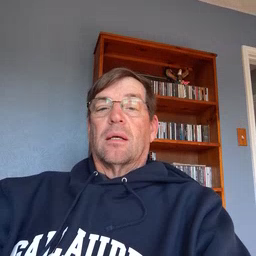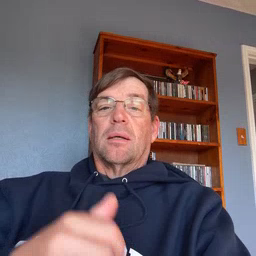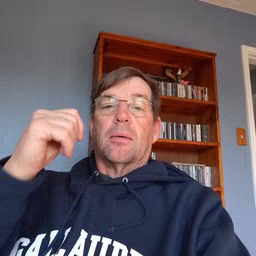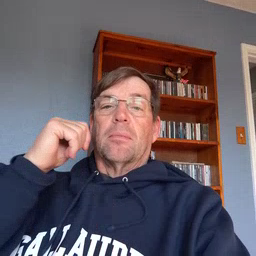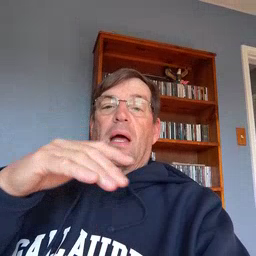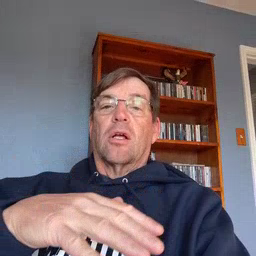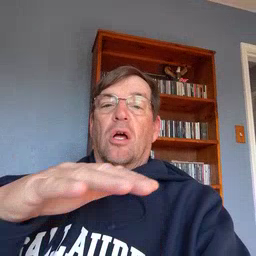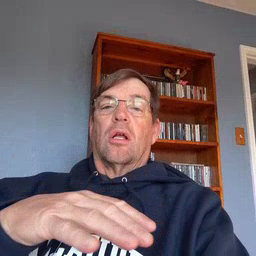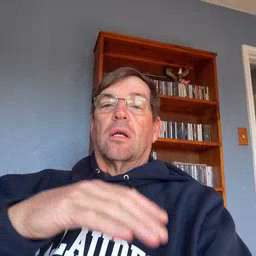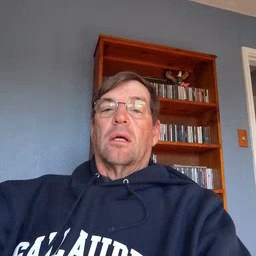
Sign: backyard